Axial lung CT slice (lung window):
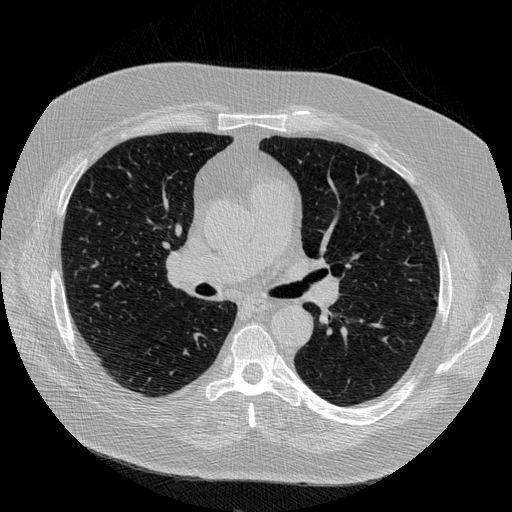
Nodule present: no